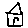
Label: house